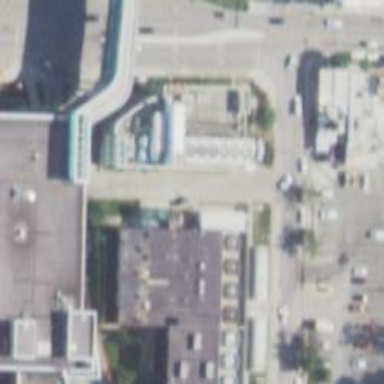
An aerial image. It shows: Hospital building.